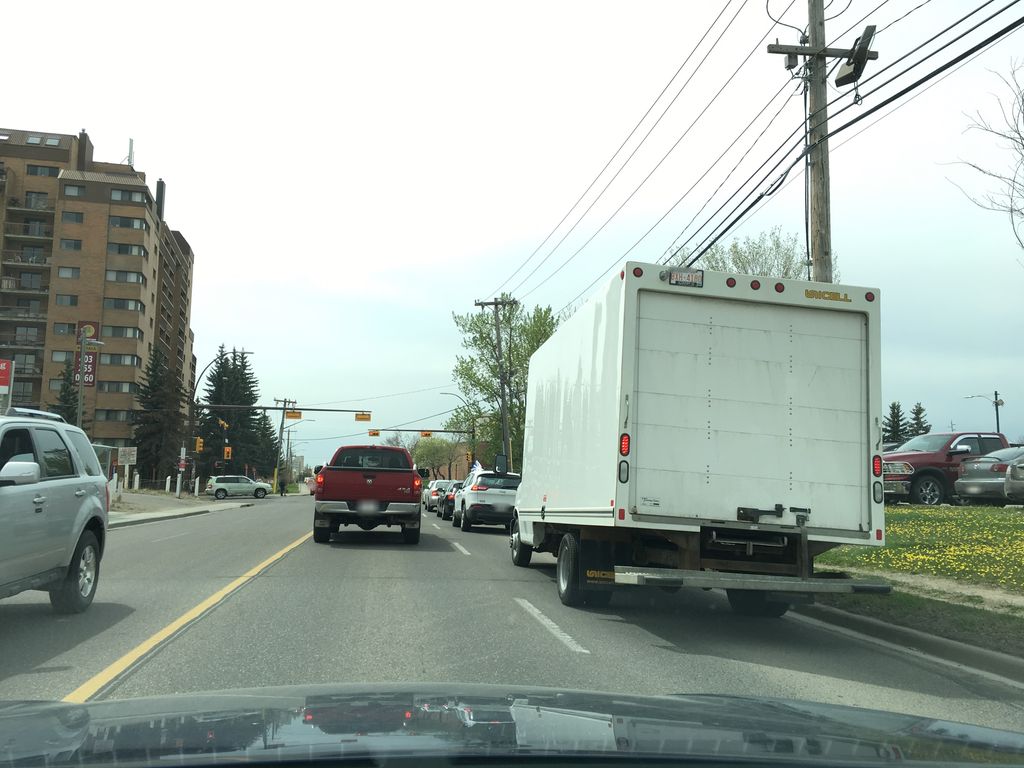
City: calgary